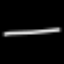
Label: line